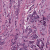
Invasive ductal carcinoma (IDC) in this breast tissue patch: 1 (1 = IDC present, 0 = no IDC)